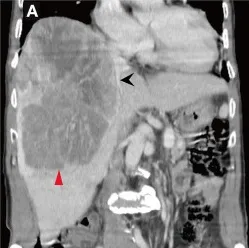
Computed tomography (CT) scans and three-dimensional reconstruction at initial diagnosis. (A) A large lesion (the red arrow head) in the right lobe of the liver, measuring about 19.3 x 14.6 x 13.2 cm. The middle hepatic vein (the black arrow) ran almost along the edge of the lesion.
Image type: radiology (ct)